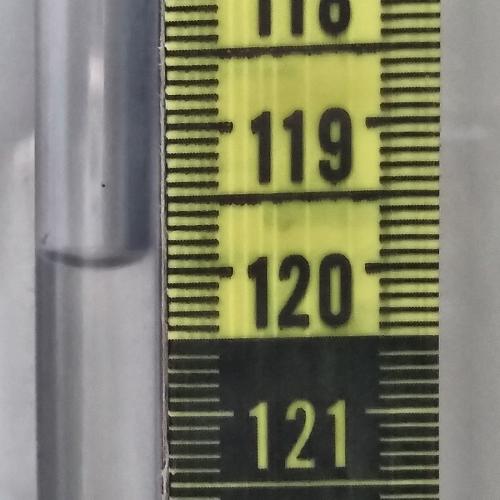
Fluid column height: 119.9 cm